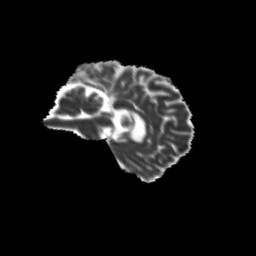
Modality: MD
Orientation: sagittal
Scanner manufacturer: siemens
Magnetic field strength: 3 T
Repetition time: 9.2 s
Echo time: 0.084 s